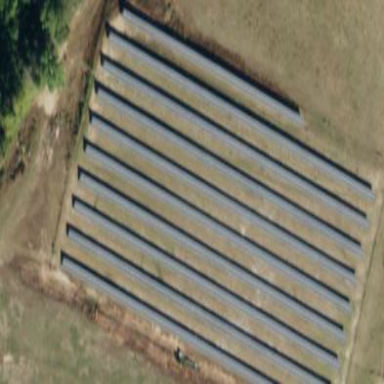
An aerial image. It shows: Solar power plant with photovoltaic technology surrounded by fence.